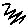
Label: zigzag